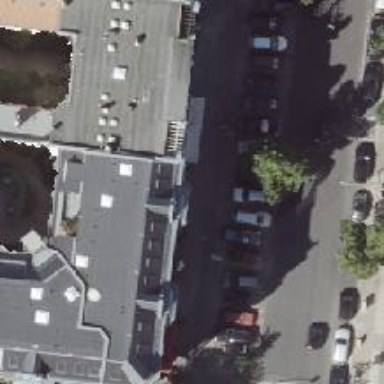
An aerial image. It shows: Greengrocer shop.